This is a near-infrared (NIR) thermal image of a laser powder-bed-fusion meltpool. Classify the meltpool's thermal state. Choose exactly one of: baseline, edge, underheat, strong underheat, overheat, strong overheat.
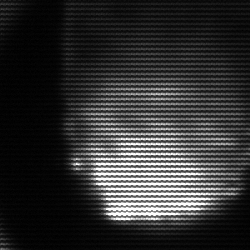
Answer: edge